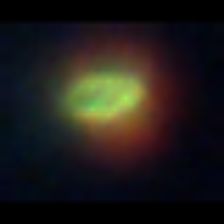
Taxon: NanoPlankton
Group: Other